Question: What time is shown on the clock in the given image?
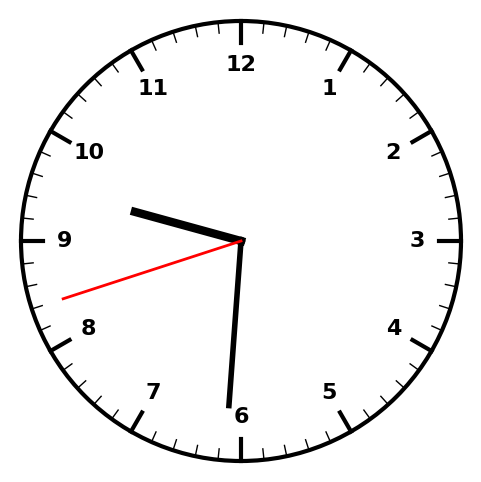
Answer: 09:30:42